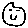
Label: smiley face